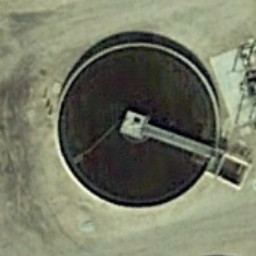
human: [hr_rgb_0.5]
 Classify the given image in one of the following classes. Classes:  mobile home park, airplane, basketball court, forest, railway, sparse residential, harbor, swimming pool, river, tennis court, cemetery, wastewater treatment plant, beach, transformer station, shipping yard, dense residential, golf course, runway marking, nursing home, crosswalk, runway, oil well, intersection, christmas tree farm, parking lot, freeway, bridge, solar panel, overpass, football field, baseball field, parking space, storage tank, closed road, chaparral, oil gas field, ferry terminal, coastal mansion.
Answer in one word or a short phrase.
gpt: wastewater treatment plant